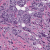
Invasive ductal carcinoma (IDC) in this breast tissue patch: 1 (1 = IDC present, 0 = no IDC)